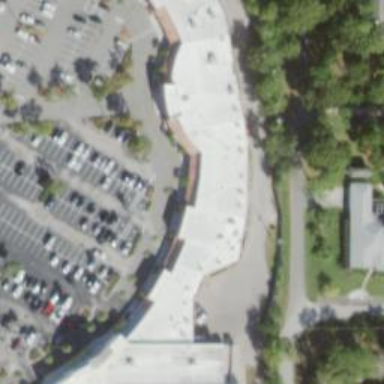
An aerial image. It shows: Fitness center located in leisure land.